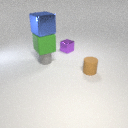
small gray rubber cylinder in front of small purple metal cube